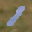
Label: 1